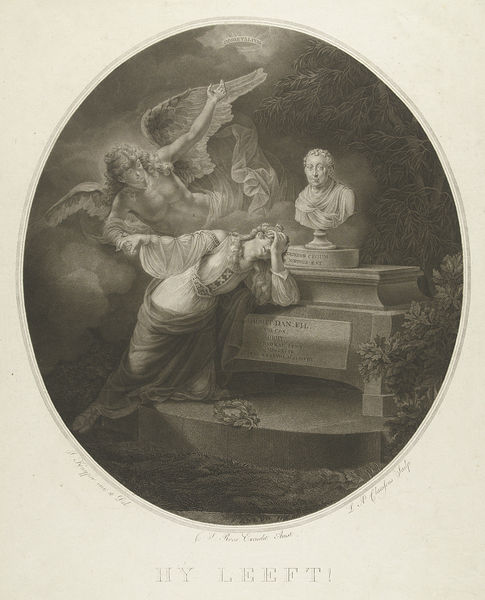
Titel: Memorieprent voor Hendrik Hooft Daniëlsz.
Künstler: Lambertus Antonius Claessens
Standort: Amsterdam
Institution: Rijksmuseum
Schlagwörter: himmel, mann, wolken, frau, nacht, szene, zeichnung, tuch, malerei, symbolismus, sockel, tod, tot, trauer, bild, strauch, weide, busch, oval, rund, engel, schrift, grafik, tafel, büste, stufe, abschied, traum, weinen, druck, schwarzweiss, radierung, kranz, grab, erscheinung, präraffaeliten, eiche, kupferstich, klagen, grabmal, sarkophag, füssli, sokkel